Interaction volume radius: 10 \u00c5
Interaction volume height: 15 \u00c5
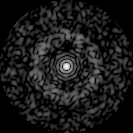
Disorder parameter: 0.8454